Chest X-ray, PA view. Patient: 33 years old, sex M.
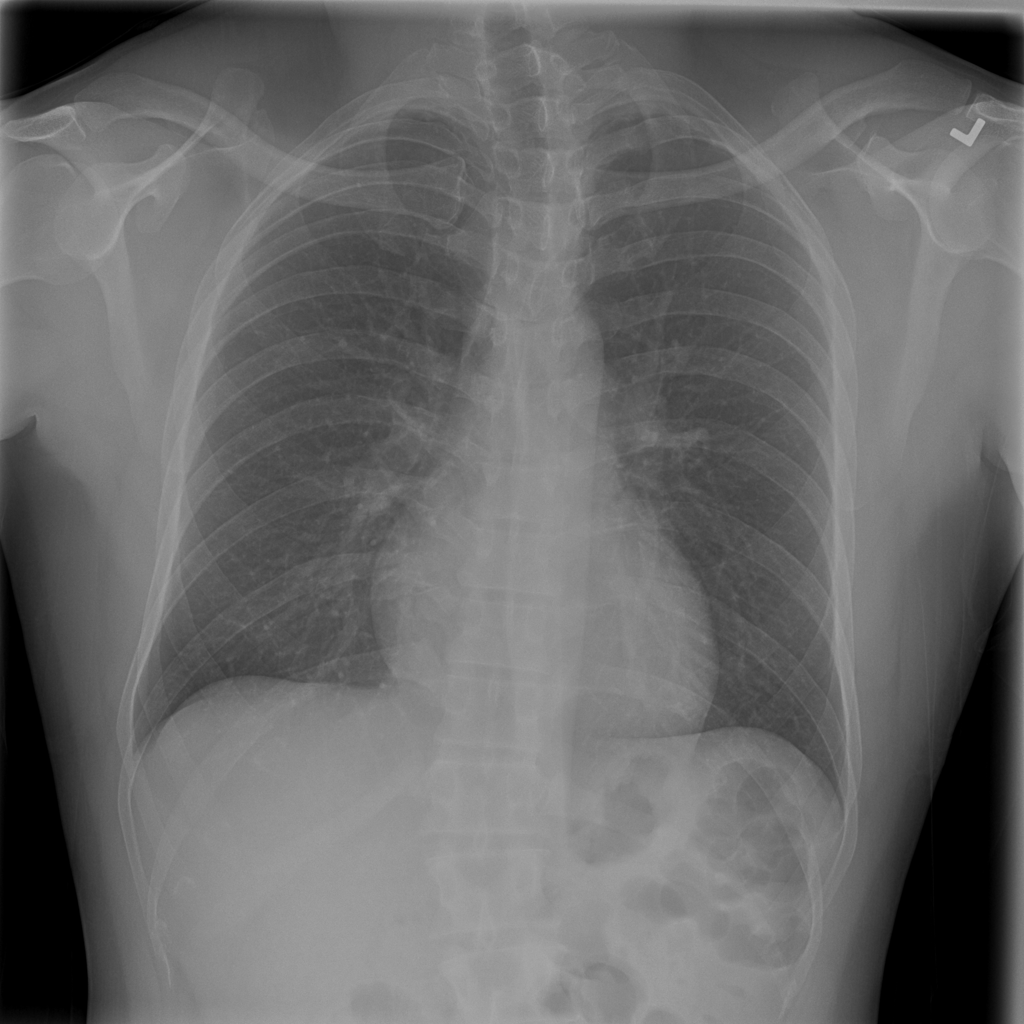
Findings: No Finding